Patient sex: M
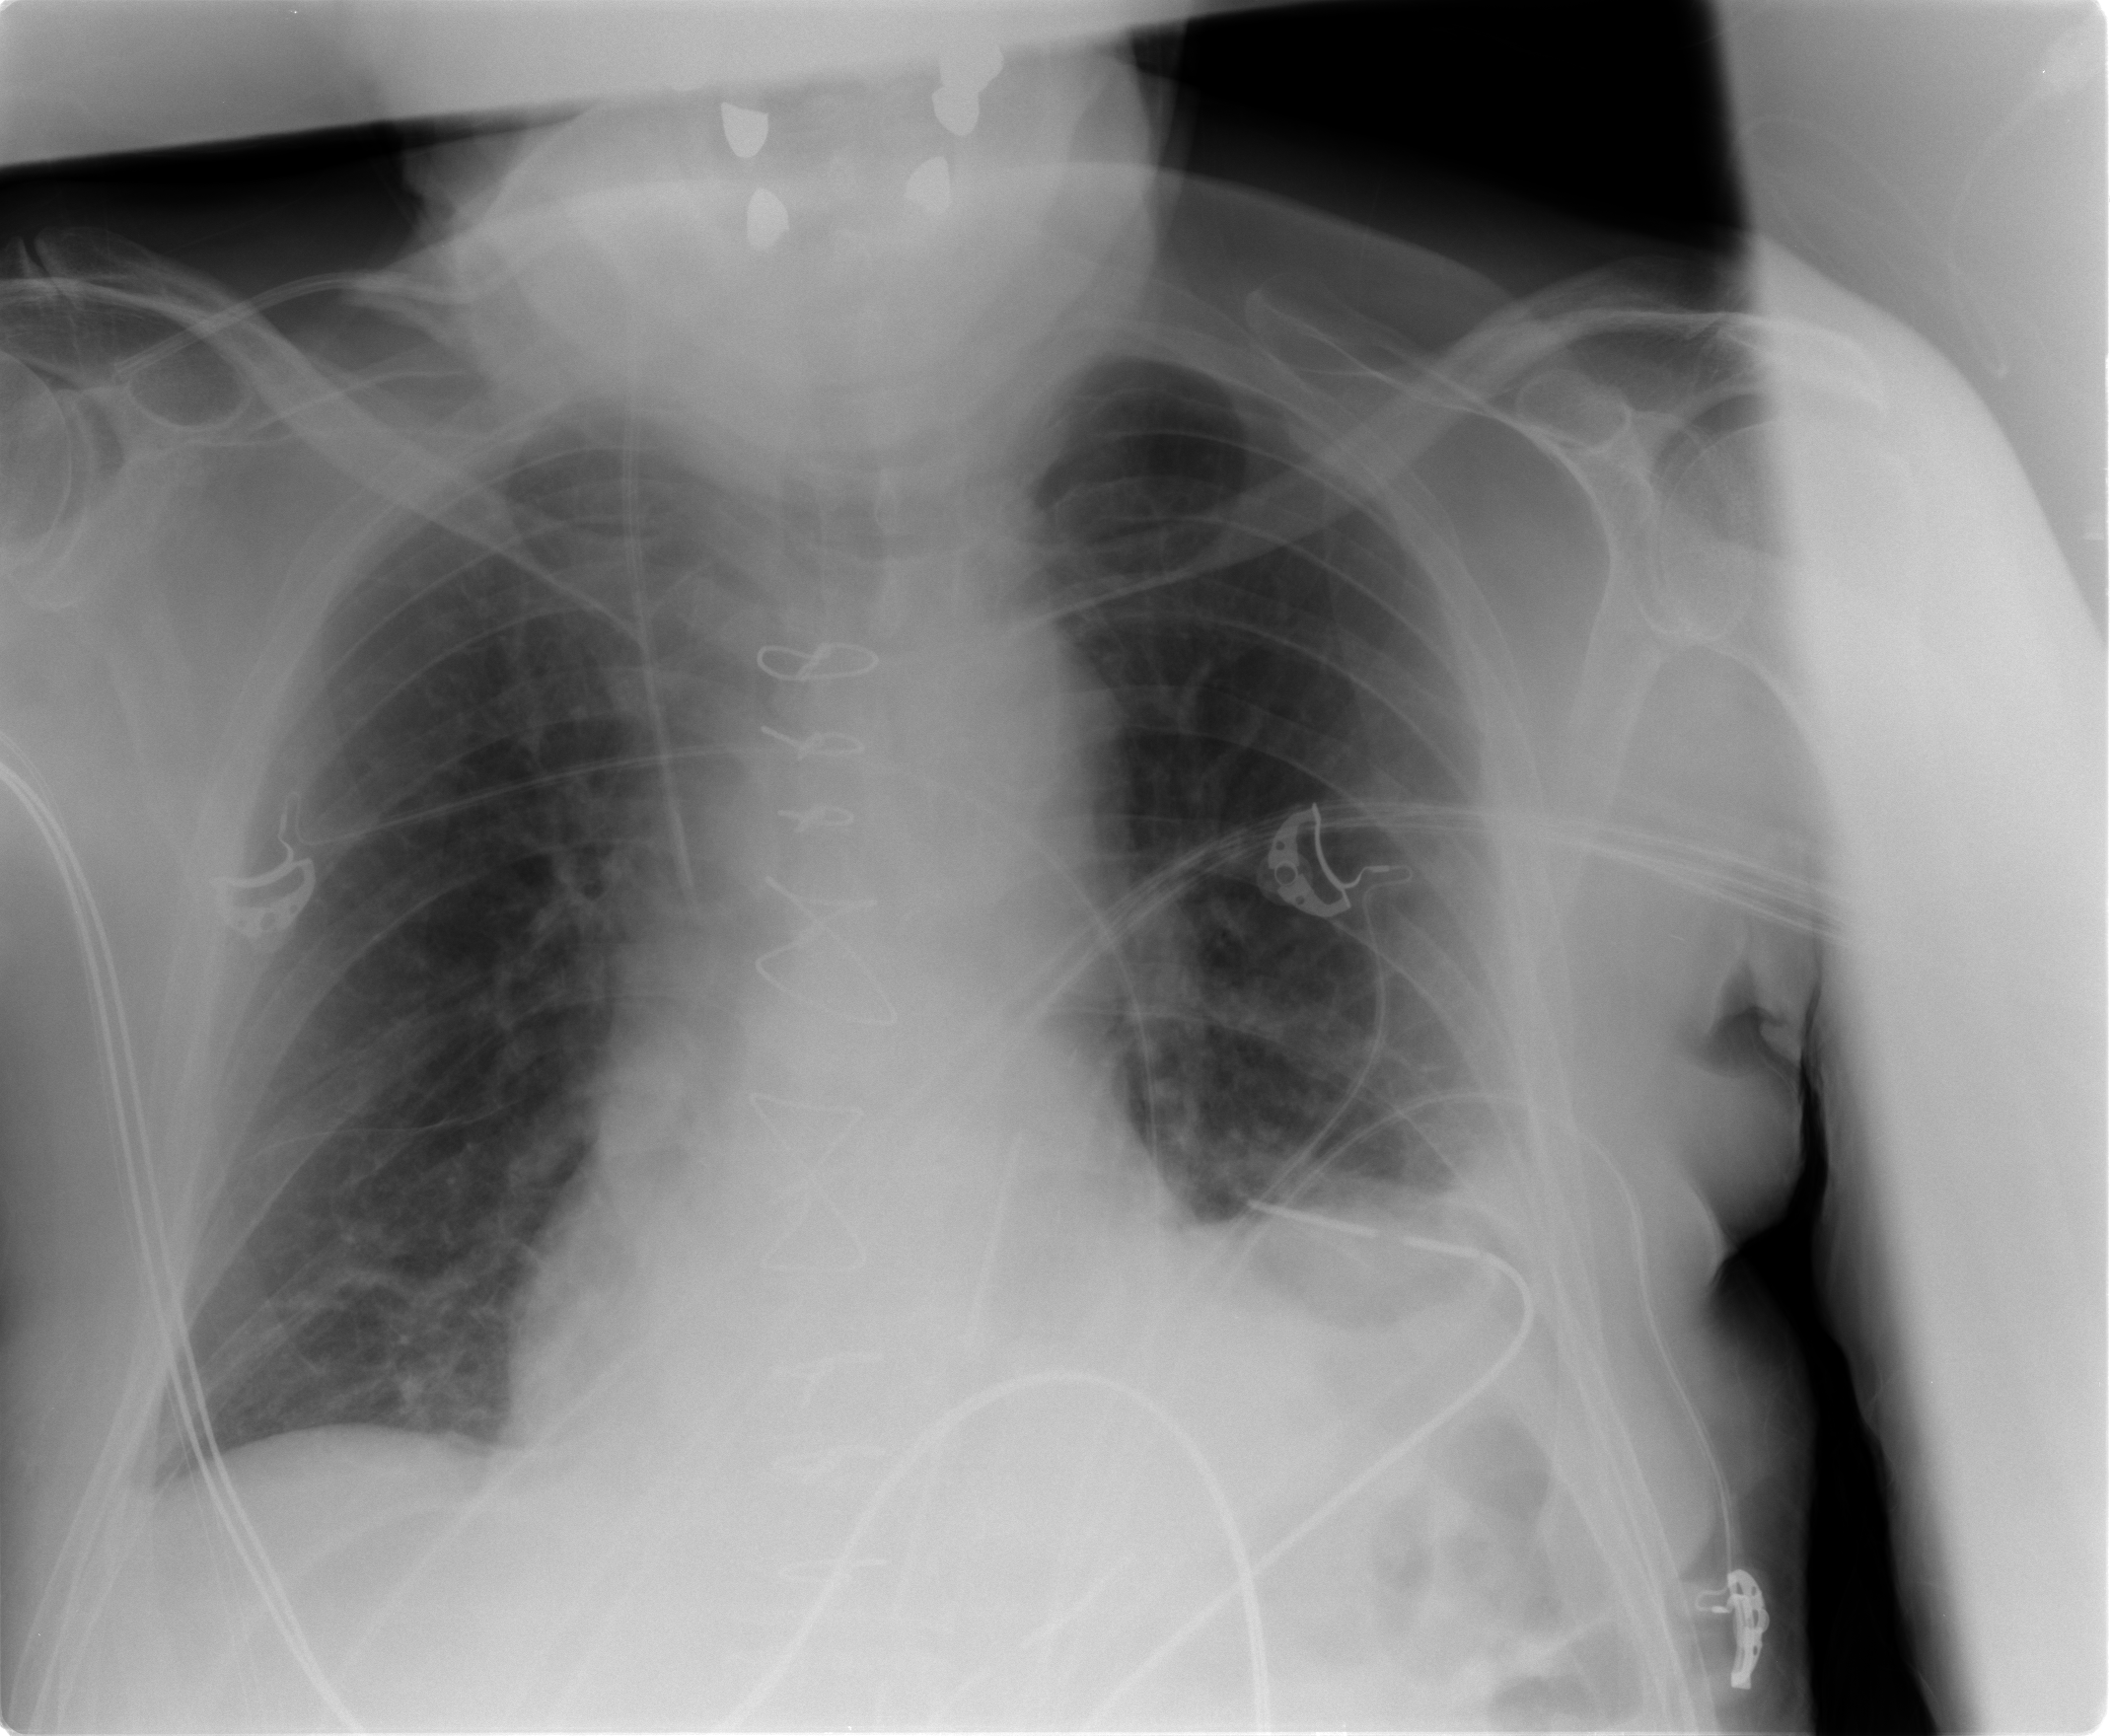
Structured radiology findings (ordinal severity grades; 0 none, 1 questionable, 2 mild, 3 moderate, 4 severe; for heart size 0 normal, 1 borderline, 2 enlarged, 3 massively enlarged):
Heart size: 0
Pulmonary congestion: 1
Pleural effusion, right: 1
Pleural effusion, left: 2
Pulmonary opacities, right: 0
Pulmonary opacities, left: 0
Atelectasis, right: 2
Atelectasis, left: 2